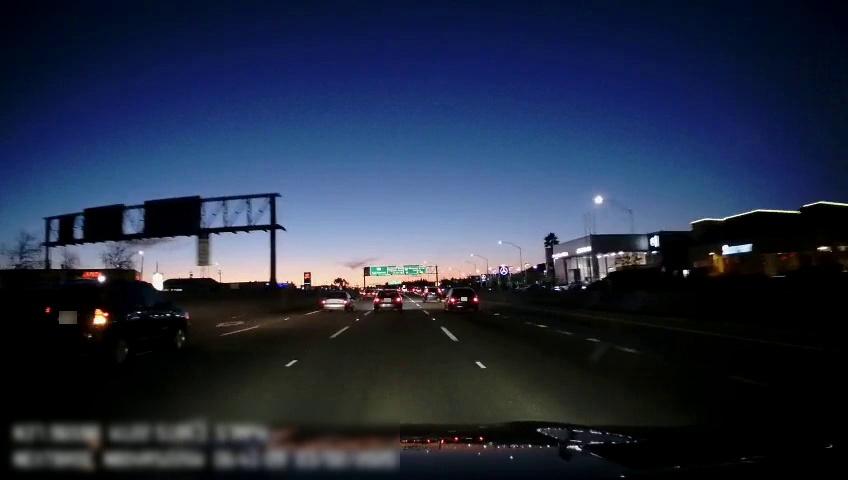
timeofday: Night
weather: Other
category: Drivable Space
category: Vehicles | Car
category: Vehicles | Car
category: Vehicles | SUV
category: Vehicles | Car
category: Vehicles | Car
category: Vehicles | SUV
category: Vehicles | Car
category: Lanes | Alternate Lane
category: Lanes | Alternate Lane
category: Lanes | Current Lane
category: Lanes | Current Lane
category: Lanes | Alternate Lane
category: Lanes | Alternate Lane
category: Traffic | Signs
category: Traffic | Signs
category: Traffic | Signs